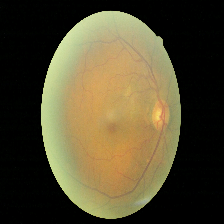
Diabetic retinopathy grade: Moderate